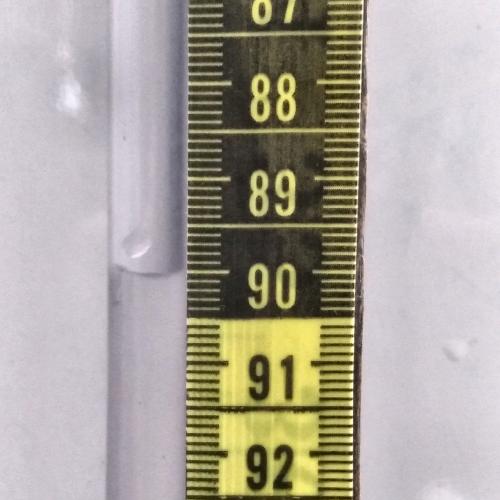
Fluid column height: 90.0 cm